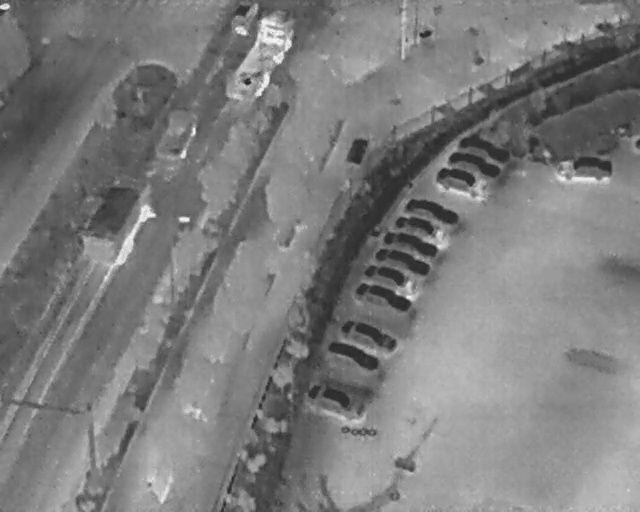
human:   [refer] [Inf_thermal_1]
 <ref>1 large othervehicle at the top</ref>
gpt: <box>[[33, 6, 49, 15, 25]]</box>

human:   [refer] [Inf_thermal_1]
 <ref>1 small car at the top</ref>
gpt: <box>[[35, 0, 40, 5, 18]]</box>

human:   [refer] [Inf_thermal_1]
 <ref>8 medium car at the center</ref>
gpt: <box>[[53, 63, 57, 75, 18], [55, 59, 59, 71, 21], [58, 51, 61, 64, 21], [59, 48, 63, 59, 21], [61, 44, 64, 57, 21], [62, 41, 65, 53, 21], [64, 38, 67, 50, 21], [66, 35, 69, 46, 21]]</box>

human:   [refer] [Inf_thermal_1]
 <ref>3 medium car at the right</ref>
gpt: <box>[[70, 29, 74, 41, 22], [72, 26, 75, 37, 22], [89, 27, 93, 38, 2]]</box>